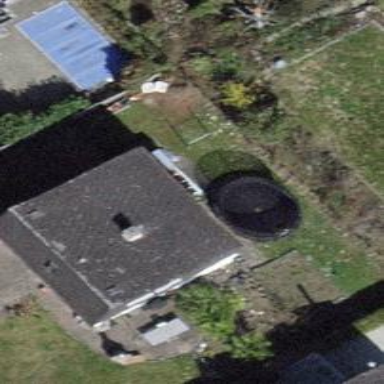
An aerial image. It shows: Detached building.